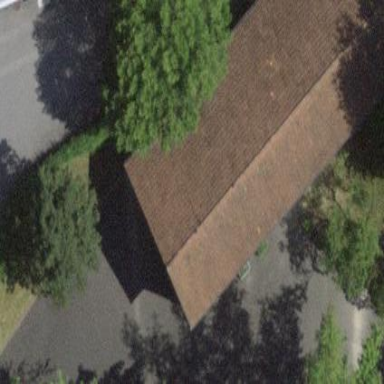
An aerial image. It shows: School building.